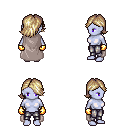
a pixel art fantasy rpg character, female body template, dark elf, purple skin, gray cape, metal pants, white blonde swoop hairstyle, gold gloves, four views (front, back, left, right), 2x2 character sprite sheet, small pixel art, hard edges, no anti-aliasing